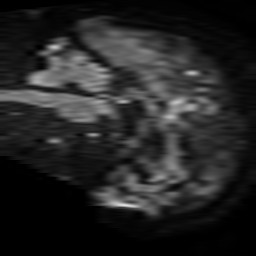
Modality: TRACE
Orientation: sagittal
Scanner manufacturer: philips
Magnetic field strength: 3 T
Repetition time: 4.603 s
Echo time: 0.07332 s